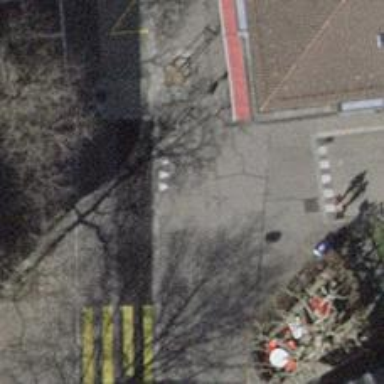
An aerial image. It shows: Unmarked crossing with traffic calming table.